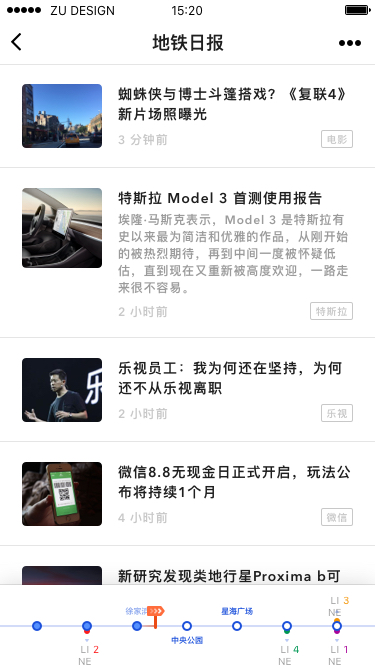
Text in this UI design:
蜘蛛侠与博士斗篷搭戏？《复联4》新片场照曝光
3 分钟前
电影
特斯拉 Model 3 首测使用报告
埃隆·马斯克表示，Model 3 是特斯拉有史以来最为简洁和优雅的作品，从刚开始的被热烈期待，再到中间一度被怀疑低估，直到现在又重新被高度欢迎，一路走来很不容易。
2 小时前
特斯拉
乐视员工：我为何还在坚持，为何还不从乐视离职
2 小时前
乐视
微信8.8无现金日正式开启，玩法公布将持续1个月
4 小时前
微信
新研究发现类地行星Proxima b可能并不宜居
4 小时前
微信
中央公园
徐家浜
星海广场
LINE
2
LINE
4
LINE
1
LINE
3
地铁日报
15:20
ZU DESIGN